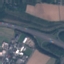
Land use / land cover class: Highway